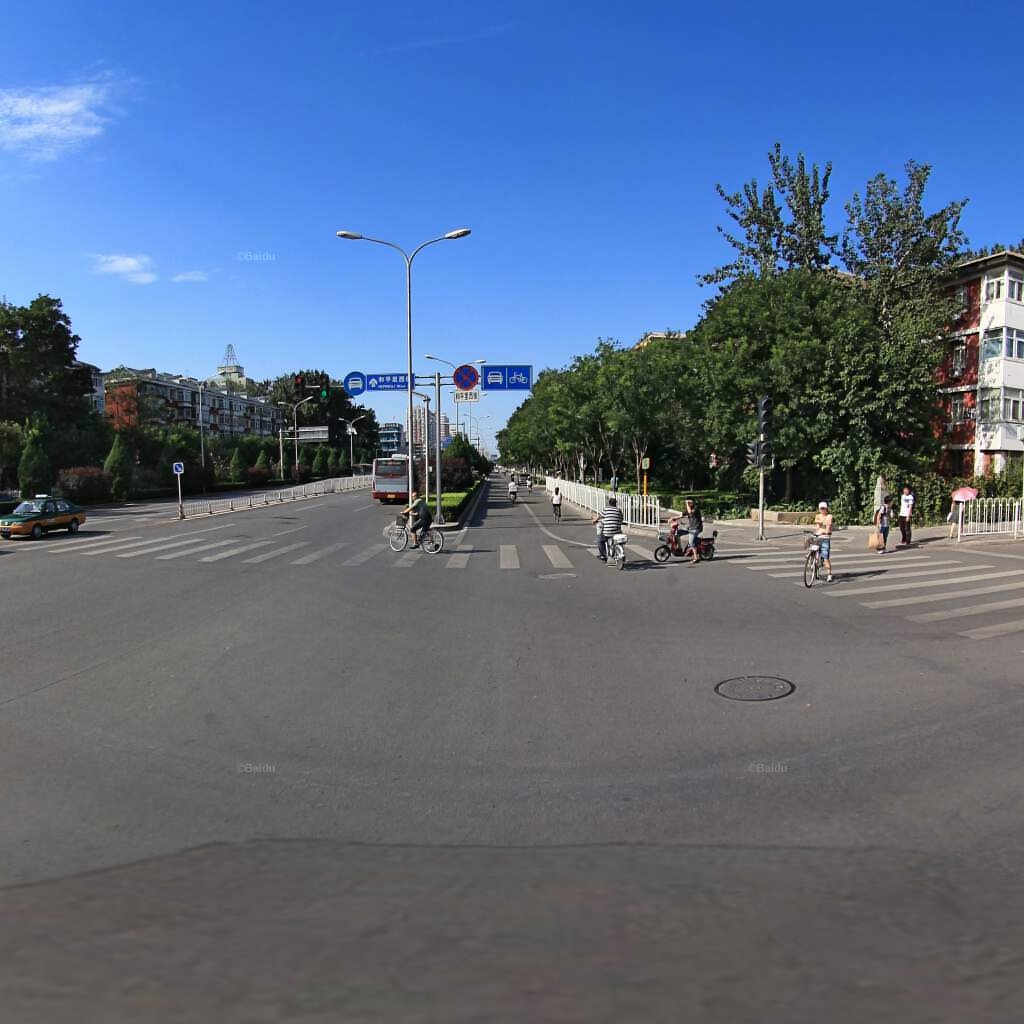
Region: Dongcheng
Road damage annotations: longitudinal crack, manhole cover, manhole cover